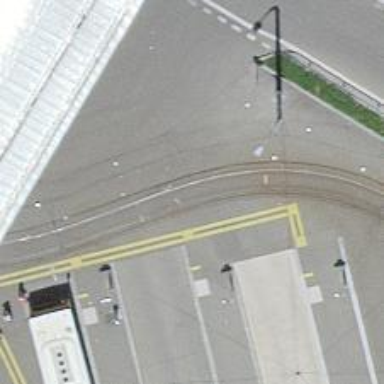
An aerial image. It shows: Tram level crossing on the railway.